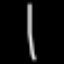
Label: line